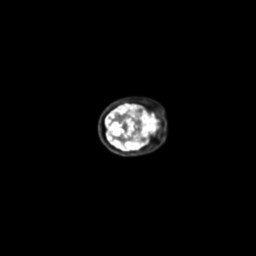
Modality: PET
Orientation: axial
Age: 56
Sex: male
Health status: ill